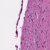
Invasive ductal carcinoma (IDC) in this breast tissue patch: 1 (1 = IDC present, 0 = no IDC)